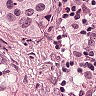
Metastatic tissue present: yes